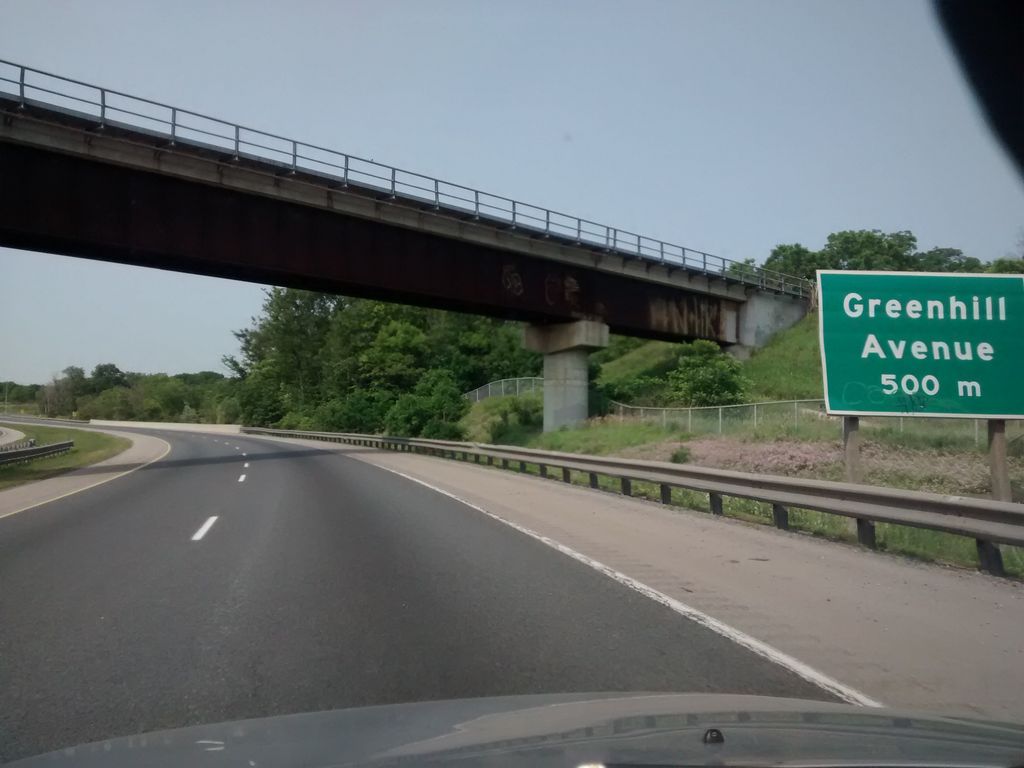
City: hamilton